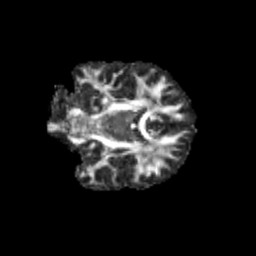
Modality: FA
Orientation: coronal
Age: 11
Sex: male
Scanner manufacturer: siemens
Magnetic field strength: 3 T
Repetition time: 3.8 s
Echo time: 0.07 s